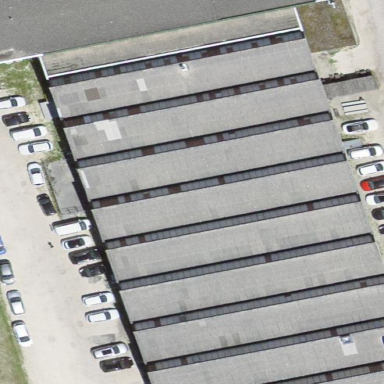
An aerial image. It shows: Industrial building.